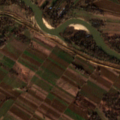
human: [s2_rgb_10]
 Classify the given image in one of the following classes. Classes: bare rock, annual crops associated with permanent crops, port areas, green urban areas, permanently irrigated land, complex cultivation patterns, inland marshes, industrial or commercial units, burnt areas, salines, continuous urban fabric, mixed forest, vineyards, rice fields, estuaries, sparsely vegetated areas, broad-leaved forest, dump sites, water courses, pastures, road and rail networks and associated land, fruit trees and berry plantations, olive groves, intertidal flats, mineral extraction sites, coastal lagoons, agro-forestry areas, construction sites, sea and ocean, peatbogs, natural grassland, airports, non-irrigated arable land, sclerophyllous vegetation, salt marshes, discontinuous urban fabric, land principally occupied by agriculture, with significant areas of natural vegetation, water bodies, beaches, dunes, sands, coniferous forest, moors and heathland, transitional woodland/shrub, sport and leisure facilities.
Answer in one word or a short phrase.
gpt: non-irrigated arable land, complex cultivation patterns, land principally occupied by agriculture, with significant areas of natural vegetation, broad-leaved forest, water courses